Interaction volume radius: 5 \u00c5
Interaction volume height: 15 \u00c5
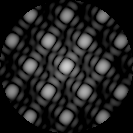
Disorder parameter: 0.02975